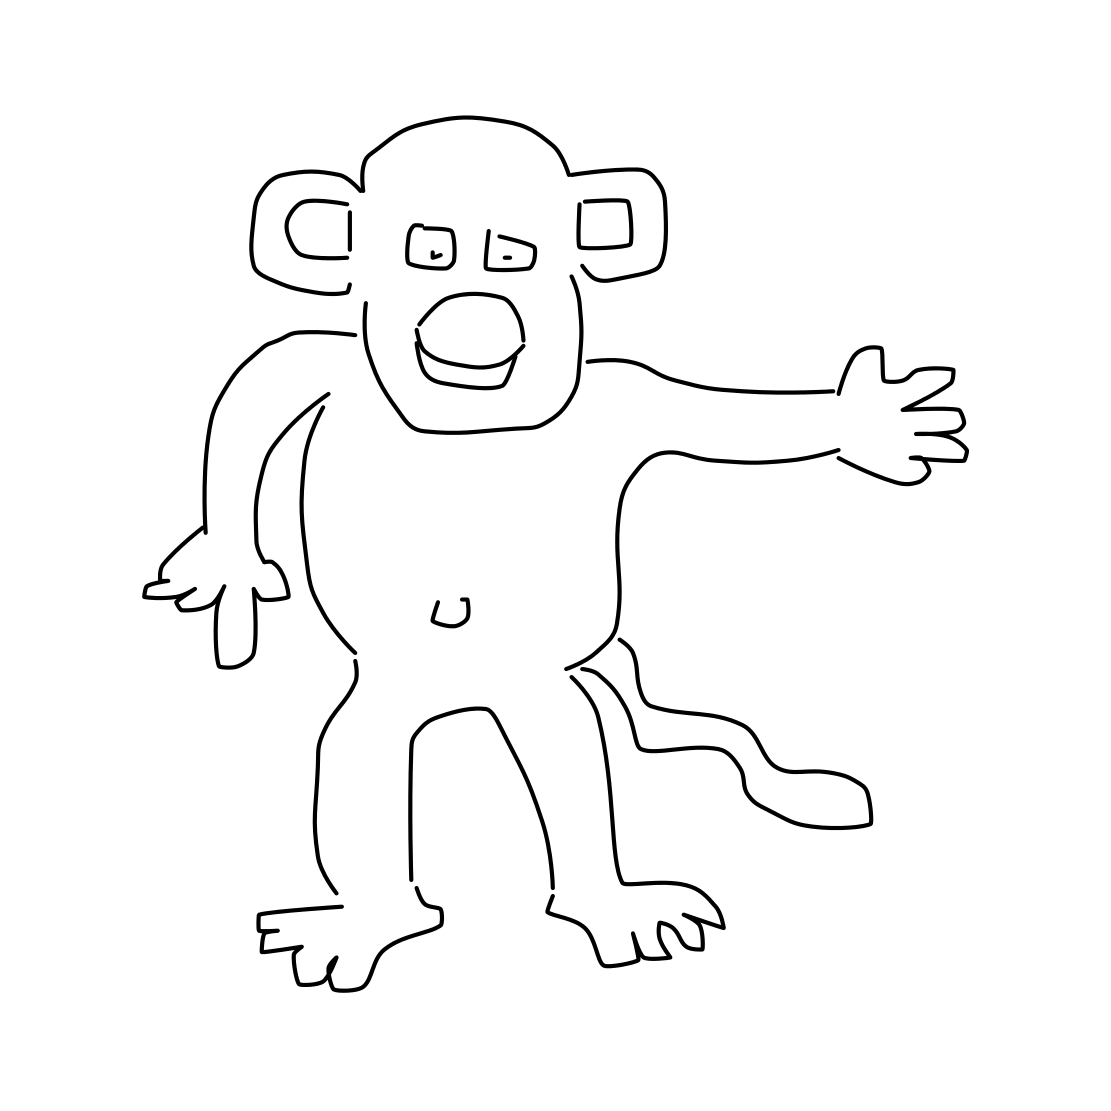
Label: monkey